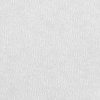
Atmospheric dust classification: dusty